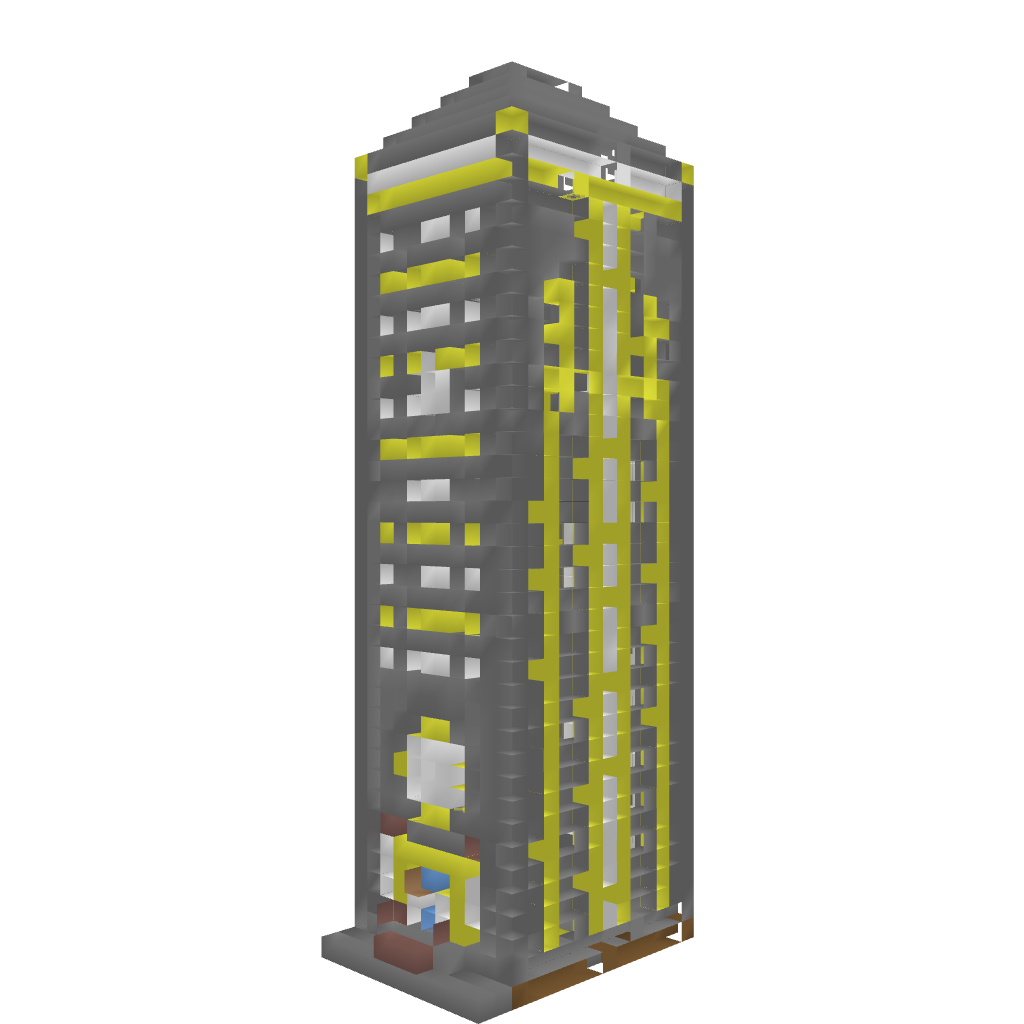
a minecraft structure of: Decorated modern tower high quality